Current action and preconditions to check: path_clear

Your task: For each precondition in the list above, predict whether it will hold at this action.

Consider the current scene as observed from the mobile robot's camera, and analyze the predicted future states of all dynamic agents (e.g., people, animals, vehicles, or any moving entities) within the NEXT SECOND.

IMPORTANT: Only answer "very likely" if you are absolutely certain—based on strong, clear evidence—that a dynamic agent will violate the precondition in the predicted future state. Do NOT answer "very likely" for unlikely, ambiguous, or low-probability risks.

Ask yourself for each precondition: Is there a high probability, with clear and convincing evidence, that the predicted future states of any dynamic agent will interfere with the predicted future state of the currently executing action within the NEXT SECOND, causing that precondition to fail?

Assess the risk level based on these predictions. Use "likely" or "very likely" if motions create a clear risk of interference.

Use "neutral" or "improbable" if agents are nearby but their predicted paths are clearly diverging or non-conflicting.

Failure Risk Categories: "very improbable", "improbable", "neutral", "likely", "very likely"

Answer Format: Output ONLY the probability_of_failure value from these categories: "very improbable", "improbable", "neutral", "likely", "very likely"

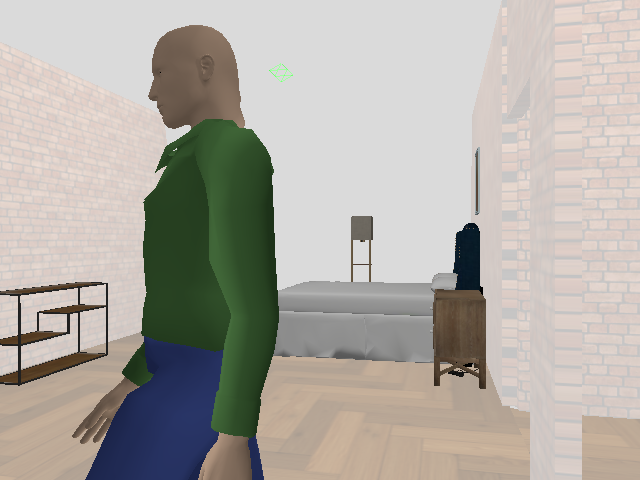

Answer: very likely